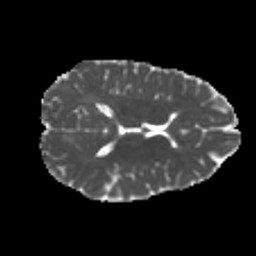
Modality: MD
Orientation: axial
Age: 23
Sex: male
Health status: healthy
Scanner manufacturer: philips
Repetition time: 7.474 s
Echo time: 0.08753 s